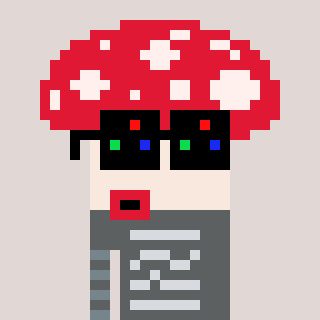
a pixel art character with square black sunglasses, a mushroom-shaped head and a bege-colored body on a warm background